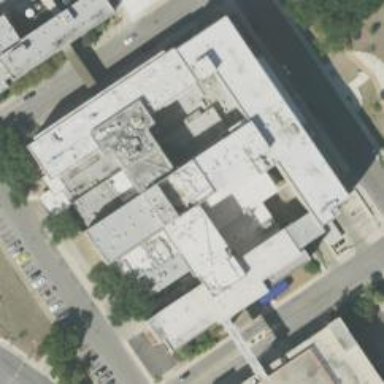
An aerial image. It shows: Healthcare facility identified as hospital.